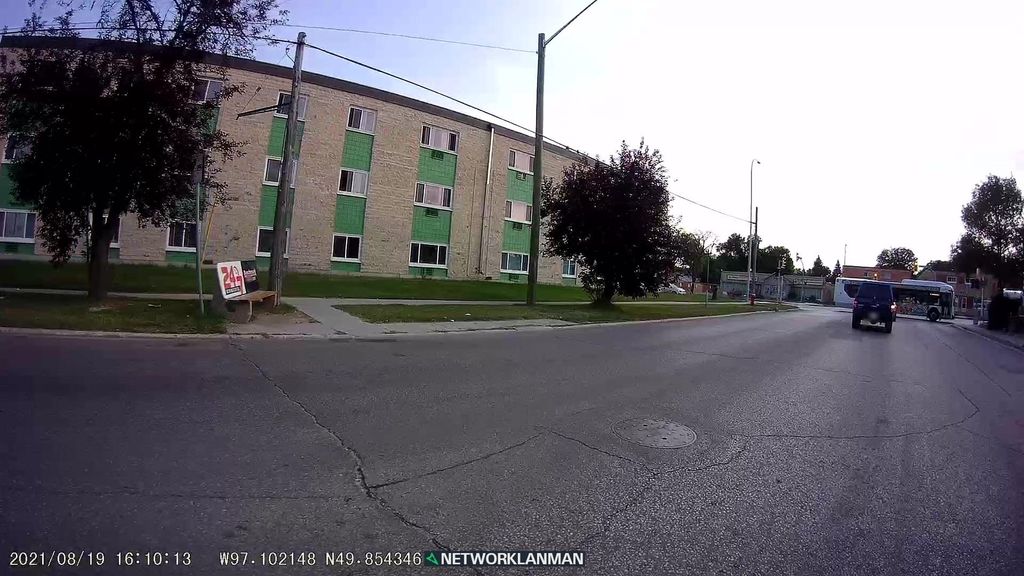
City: winnipeg